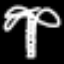
Label: palm tree